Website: macys
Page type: cart
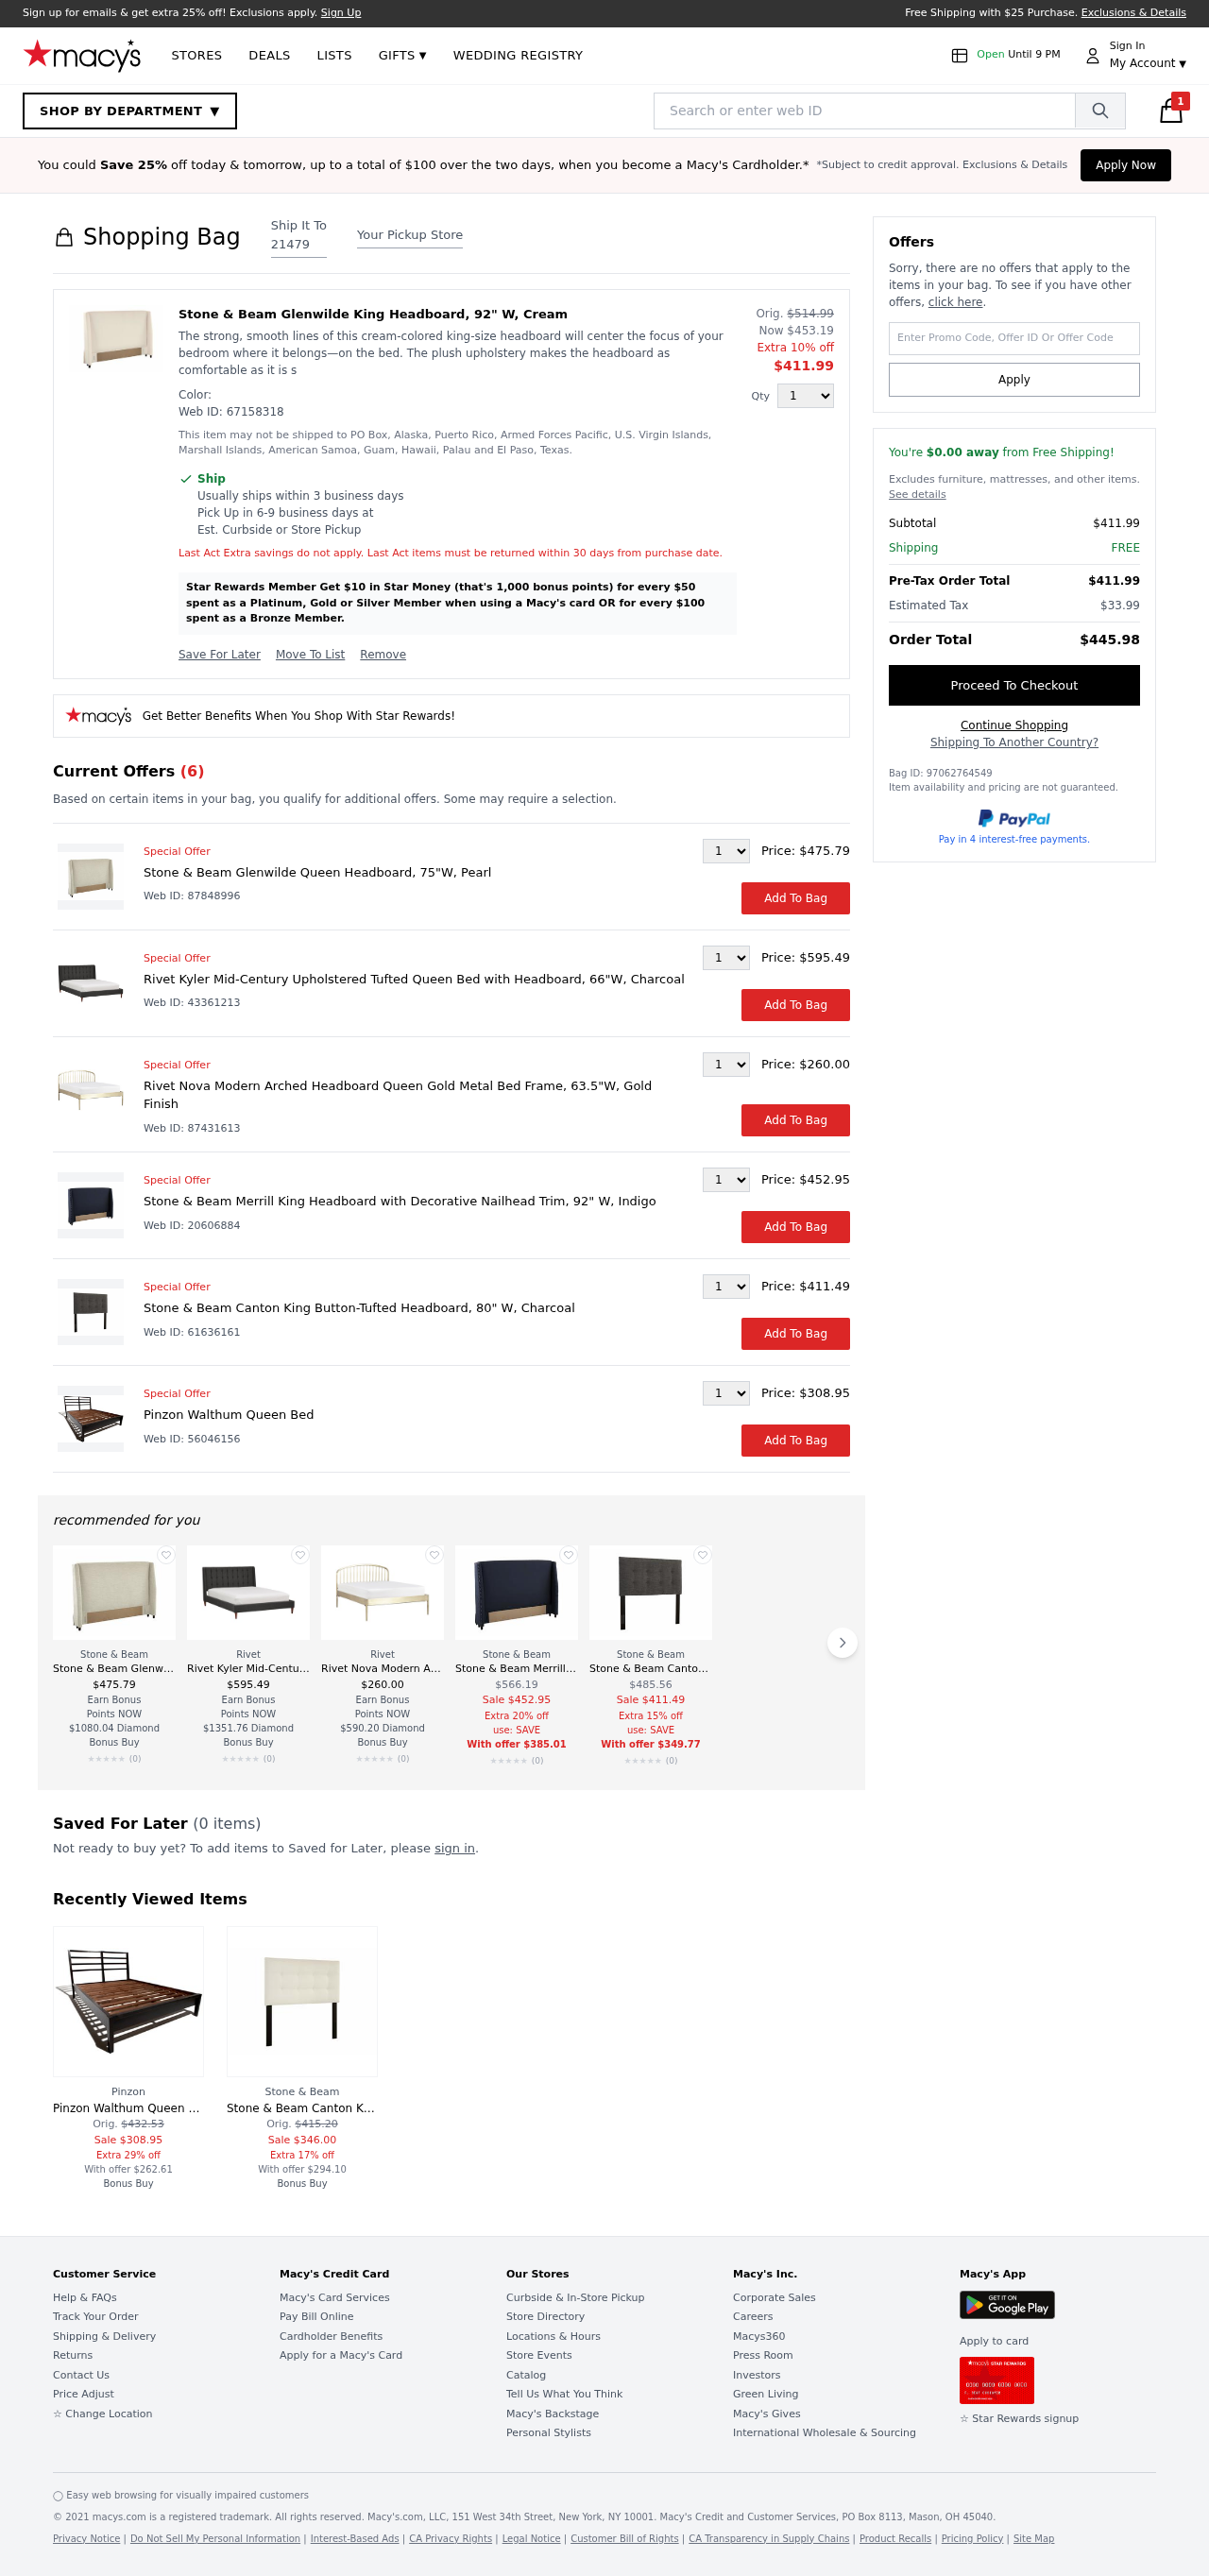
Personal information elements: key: PII_POSTCODE
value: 21479
Product elements: key: PRODUCT1_DESC
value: The strong, smooth lines of this cream-colored king-size headboard will center the focus of your bedroom where it belongs—on the bed. The plush upholstery makes the headboard as comfortable as it is s
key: PRODUCT1_NAME
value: Stone & Beam Glenwilde King Headboard, 92" W, Cream
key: PRODUCT1_PRICE
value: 411.99
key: PRODUCT1_QUANTITY
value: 1
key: PRODUCT2_BRAND
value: Stone & Beam
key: PRODUCT2_NAME
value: Stone & Beam Glenwilde Queen Headboard, 75"W, Pearl
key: PRODUCT2_PRICE
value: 475.79
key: PRODUCT3_BRAND
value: Rivet
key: PRODUCT3_NAME
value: Rivet Kyler Mid-Century Upholstered Tufted Queen Bed with Headboard, 66"W, Charcoal
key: PRODUCT3_PRICE
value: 595.49
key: PRODUCT4_BRAND
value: Rivet
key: PRODUCT4_NAME
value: Rivet Nova Modern Arched Headboard Queen Gold Metal Bed Frame, 63.5"W, Gold Finish
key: PRODUCT4_PRICE
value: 260
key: PRODUCT5_BRAND
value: Stone & Beam
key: PRODUCT5_NAME
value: Stone & Beam Merrill King Headboard with Decorative Nailhead Trim, 92" W, Indigo
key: PRODUCT5_PRICE
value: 452.95
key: PRODUCT6_BRAND
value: Stone & Beam
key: PRODUCT6_NAME
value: Stone & Beam Canton King Button-Tufted Headboard, 80" W, Charcoal
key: PRODUCT6_PRICE
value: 411.49
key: PRODUCT7_BRAND
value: Pinzon
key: PRODUCT7_NAME
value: Pinzon Walthum Queen Bed
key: PRODUCT7_PRICE
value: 308.95
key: PRODUCT8_BRAND
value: Stone & Beam
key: PRODUCT8_NAME
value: Stone & Beam Canton King Button-Tufted Headboard, 80" W, Romero Cream
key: PRODUCT8_PRICE
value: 346
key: PRODUCT1_ORIGINAL_PRICE
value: $514.99
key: PRODUCT1_SALE_PRICE
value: $453.19
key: PRODUCT5_ORIGINAL_PRICE
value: $566.19
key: PRODUCT6_ORIGINAL_PRICE
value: $485.56
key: PRODUCT7_ORIGINAL_PRICE
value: $432.53
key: PRODUCT8_ORIGINAL_PRICE
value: $415.20
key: PRODUCT1_WEB_ID
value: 67158318
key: PRODUCT2_WEB_ID
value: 87848996
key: PRODUCT3_WEB_ID
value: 43361213
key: PRODUCT4_WEB_ID
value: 87431613
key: PRODUCT5_WEB_ID
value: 20606884
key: PRODUCT6_WEB_ID
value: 61636161
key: PRODUCT7_WEB_ID
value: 56046156
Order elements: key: ORDER_COUNT
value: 1
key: ORDER_SUBTOTAL
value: $411.99
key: ORDER_SHIPPING_COST
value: FREE
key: ORDER_TOTAL
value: $411.99
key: ORDER_TAX
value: $33.99
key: ORDER_GRAND_TOTAL
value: $445.98
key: ORDER_BAG_ID
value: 97062764549
Search elements: key: HEADER_SEARCH
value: Search or enter web ID